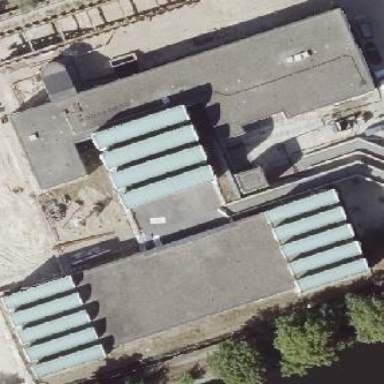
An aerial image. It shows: Museum building.